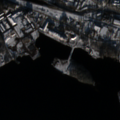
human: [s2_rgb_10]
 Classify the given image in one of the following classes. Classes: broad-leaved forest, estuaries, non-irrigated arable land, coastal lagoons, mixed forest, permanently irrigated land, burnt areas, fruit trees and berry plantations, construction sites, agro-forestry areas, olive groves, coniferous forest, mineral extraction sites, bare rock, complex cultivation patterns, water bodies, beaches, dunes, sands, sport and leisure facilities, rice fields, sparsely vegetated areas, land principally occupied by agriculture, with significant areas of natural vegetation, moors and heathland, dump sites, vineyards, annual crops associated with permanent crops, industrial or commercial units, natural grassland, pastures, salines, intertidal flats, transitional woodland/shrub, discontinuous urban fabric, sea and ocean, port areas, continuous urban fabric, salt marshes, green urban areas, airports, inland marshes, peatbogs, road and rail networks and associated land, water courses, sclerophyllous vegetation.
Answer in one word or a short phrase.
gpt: discontinuous urban fabric, industrial or commercial units, water bodies